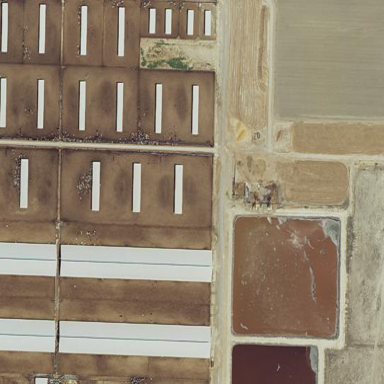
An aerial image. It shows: Farmyard area.